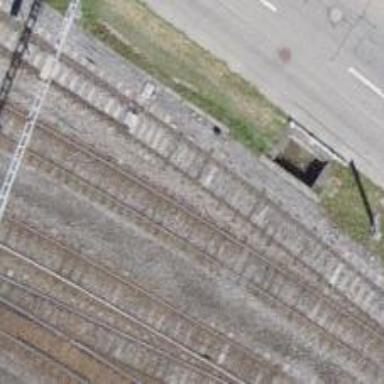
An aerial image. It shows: Single railway track with electrification through contact line.